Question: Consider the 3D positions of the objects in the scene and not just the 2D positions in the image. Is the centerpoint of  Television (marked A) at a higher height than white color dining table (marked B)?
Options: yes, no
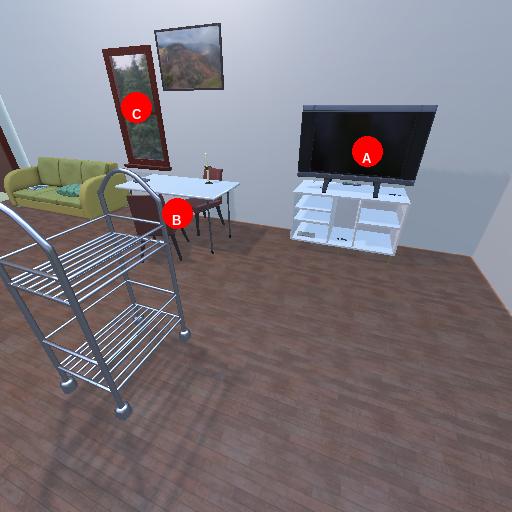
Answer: yes